Question: I have a windows form named and two user controls which are and respectively. An object of UserControlRed that is is created and added into panel1 in MainForm by using 'panel1.Controls.Add(ucr);' in default constructor of MainForm.
Then I have the UI like this: <URL>

instance of UserControlBlue that is ucb is created using the click button event in UserControlRed. Code as follows:
'''
private void CreateUCBbtn_Click(object sender, EventArgs e)
{
MainForm f1 = new MainForm();
f1 = (MainForm)this.Parent.Parent;
f1.AddUCBlueIntoPanel2();
}
'''
Now, what I want to do is after user click the 'Change UCB Label' button, the label in UserControlBlue will change accordingly to what has been entered in textbox in UserControlRed. So, I have two questions here:
1. Regarding my Note above, is it safe to do it like this?
2. What is the best way for me to pass the value in the textbox from UserControlRed into the label in UserControlBlue?
Another note: I'm still new in OOP and especially C# and winforms. Maybe anyone can suggest me a good site to familiar with?
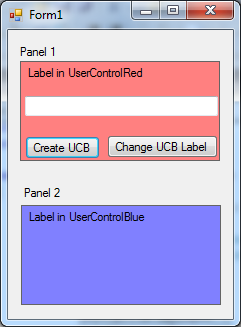
Answer: You can add a public method (function) in UserControlBlue that accepts a string as a parameter and assigns it to the label's text. Then you can call that method from the "Change UCB Label" button click handler.
It should be safe to do this.